This plot shows a bearing's acceleration signal over time (raw waveform). What is the most likely bearing condition (normal, inner_race, outer_race, ball)?
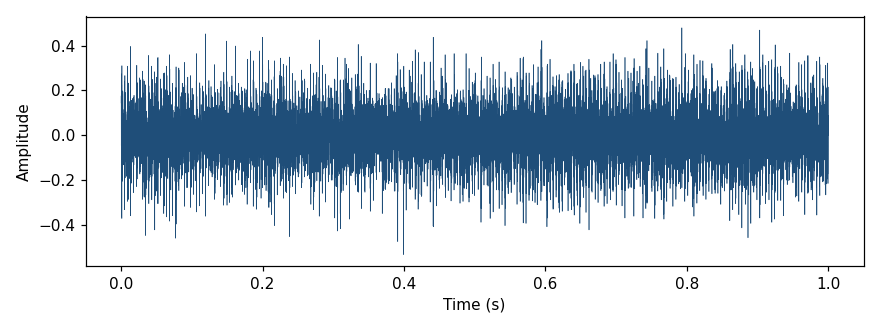
Answer: outer_race